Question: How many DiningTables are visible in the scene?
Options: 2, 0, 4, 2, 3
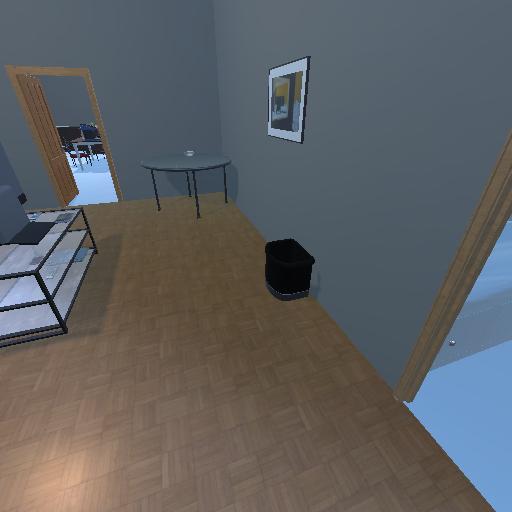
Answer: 2